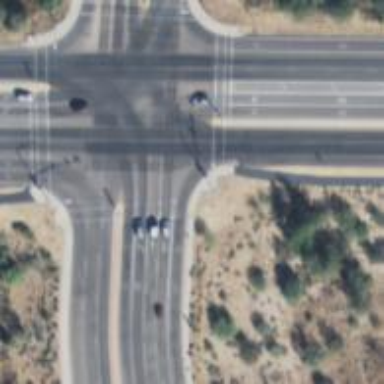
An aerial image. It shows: Crossing on the road.